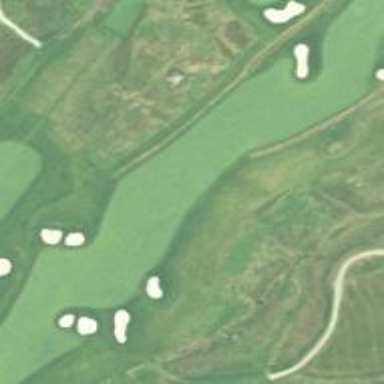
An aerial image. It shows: Golf fairway surrounded by grass.